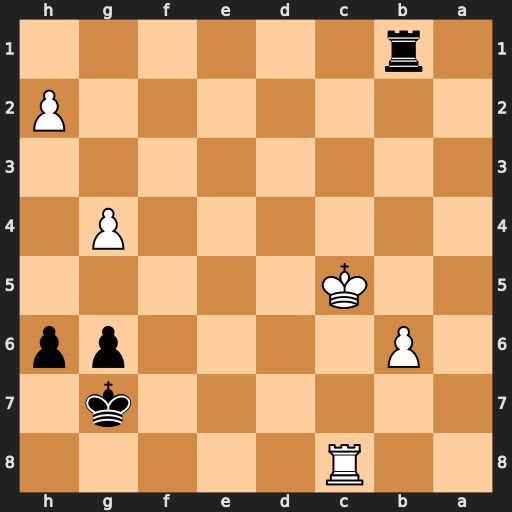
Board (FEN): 2R5/6k1/1P4pp/2K5/6P1/8/7P/1r6
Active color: b
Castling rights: -
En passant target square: -
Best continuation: Rc1+ Kd6 Rxc8